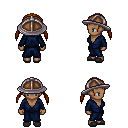
a pixel art fantasy rpg character, female body template, human, dark skin, blue robe, metal pants, blonde twin-tailed hairstyle, chain helm, gray slippers, four views (front, back, left, right), 2x2 character sprite sheet, small pixel art, hard edges, no anti-aliasing